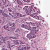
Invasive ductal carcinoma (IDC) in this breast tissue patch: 1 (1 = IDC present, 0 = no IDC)